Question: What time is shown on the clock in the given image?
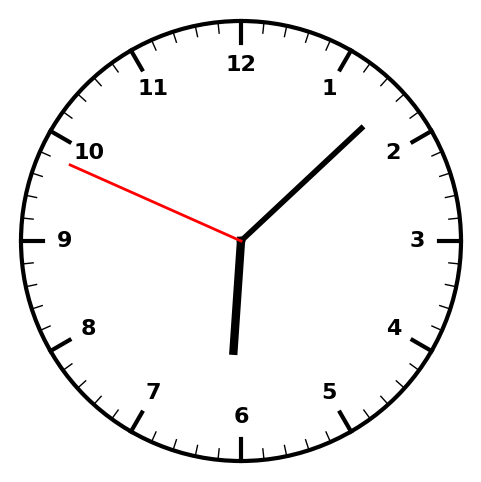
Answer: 06:07:49